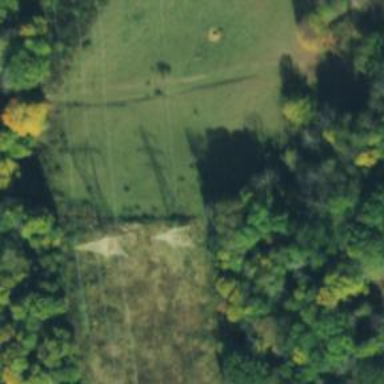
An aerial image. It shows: Lattice structure tower.